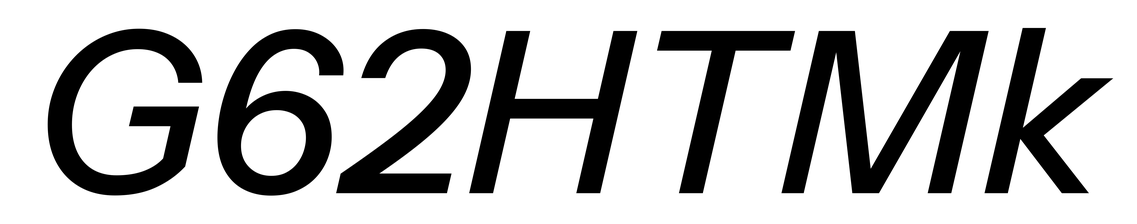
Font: InstrumentSans-Italic_Medium_Italic